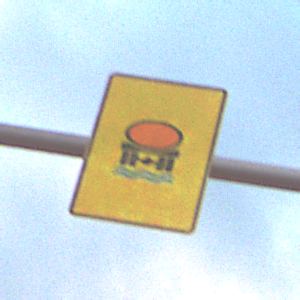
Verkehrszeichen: FahrzeugeMitWassergefaehrdenderLadungOhnePfeilsymbol
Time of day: SunriseSunset
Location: Outdoor (Nature)
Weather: PartlyCloudy
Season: NotSpecified
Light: Natural